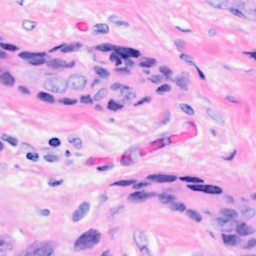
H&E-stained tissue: Breast